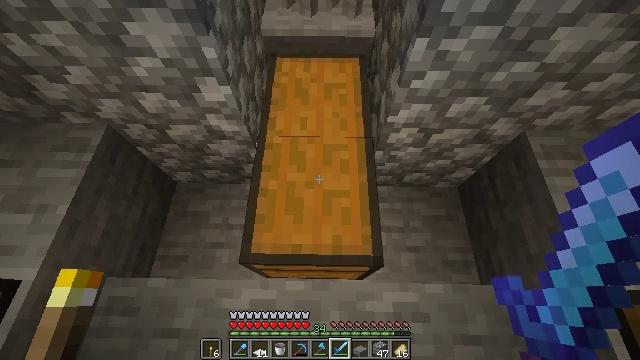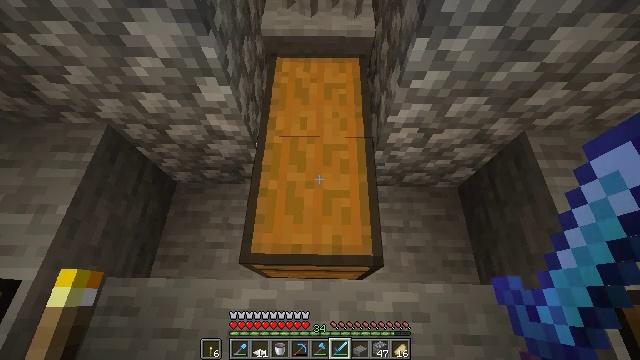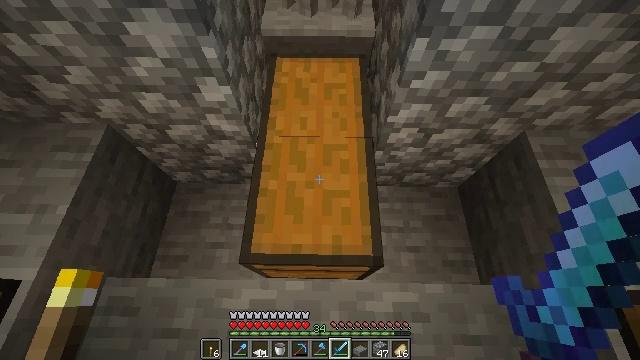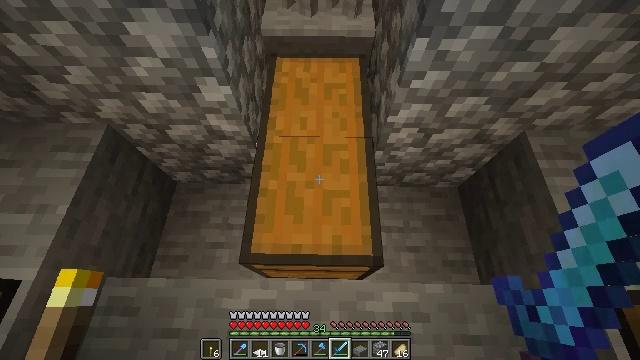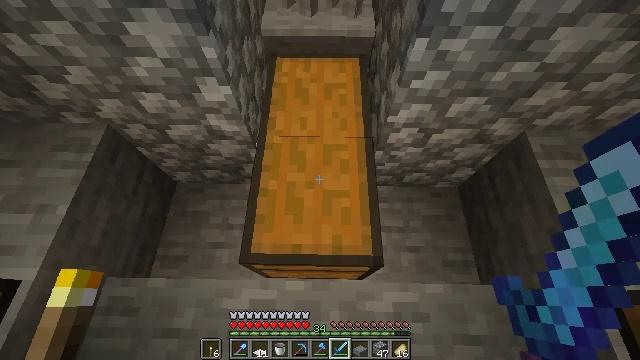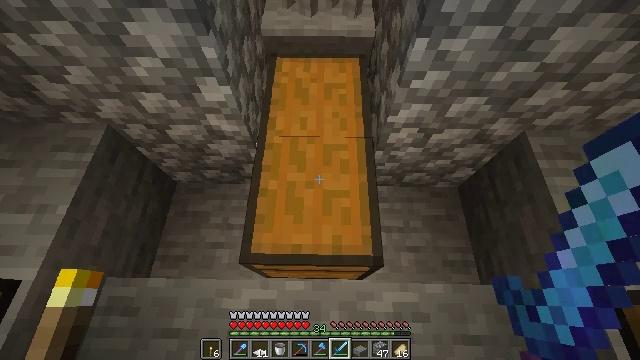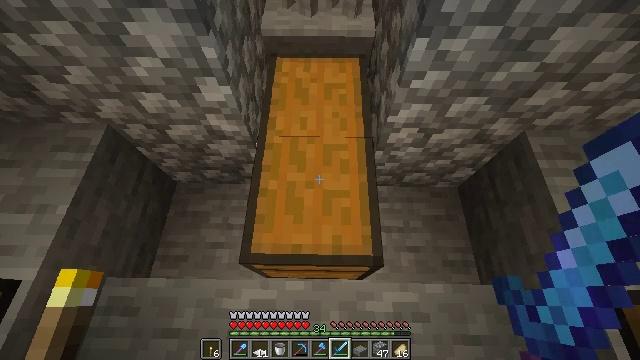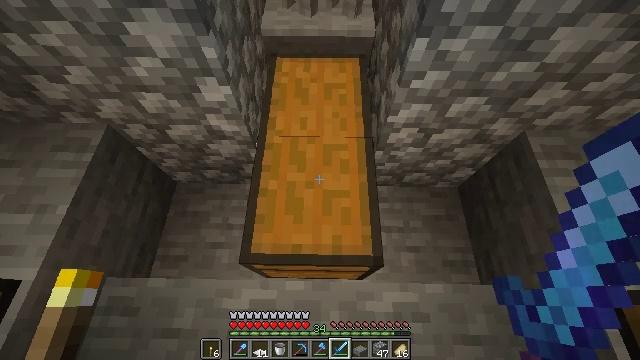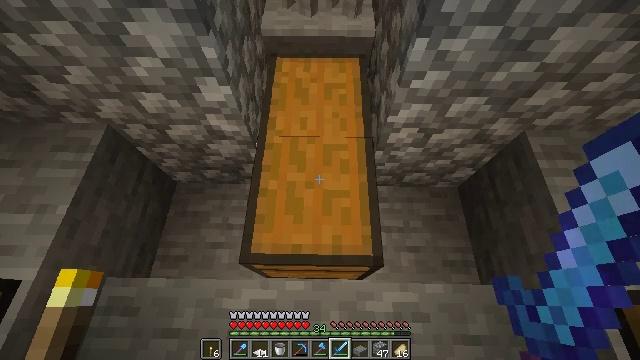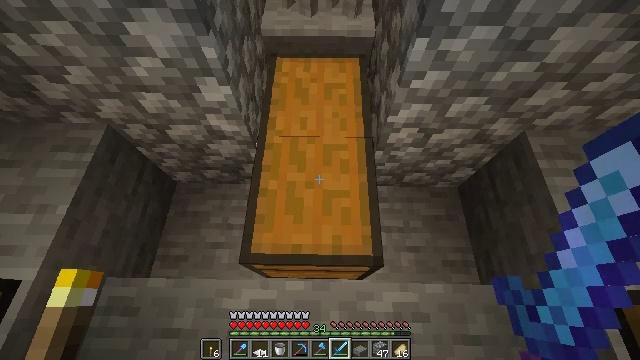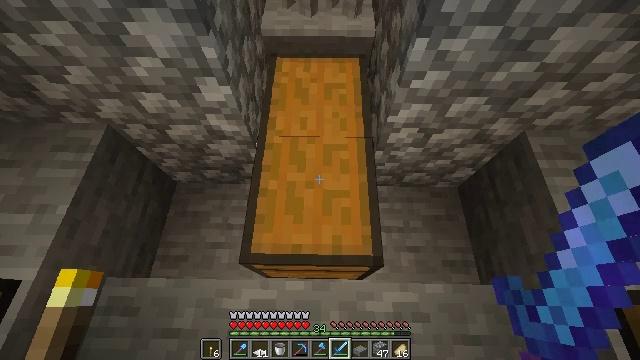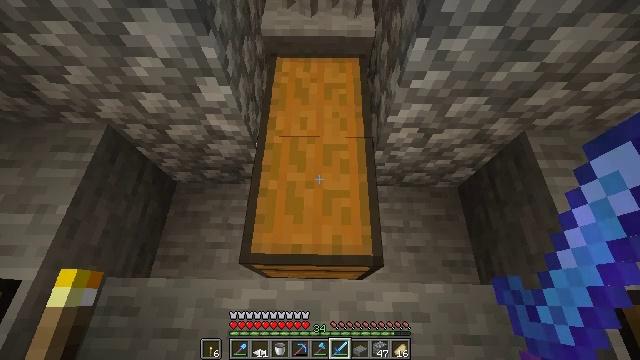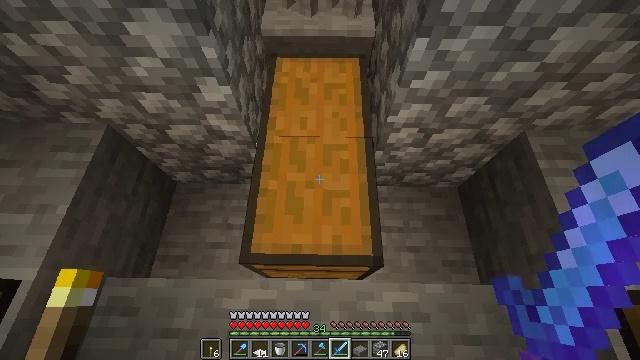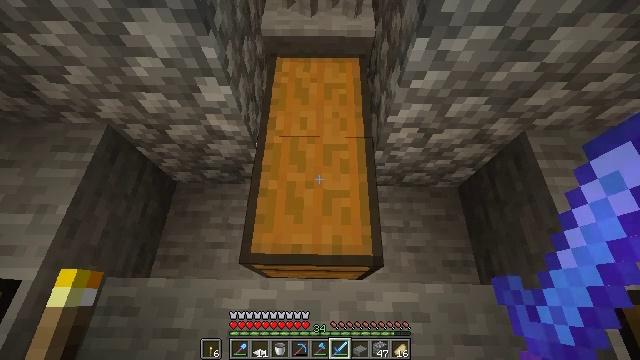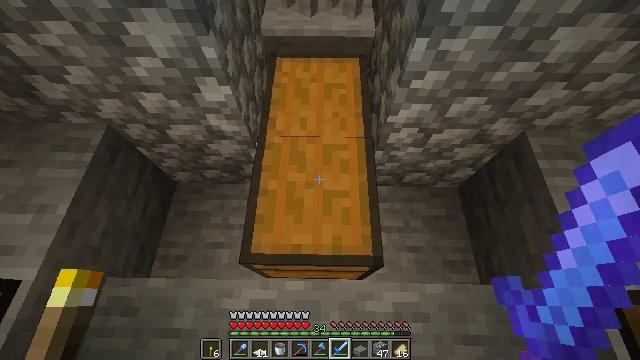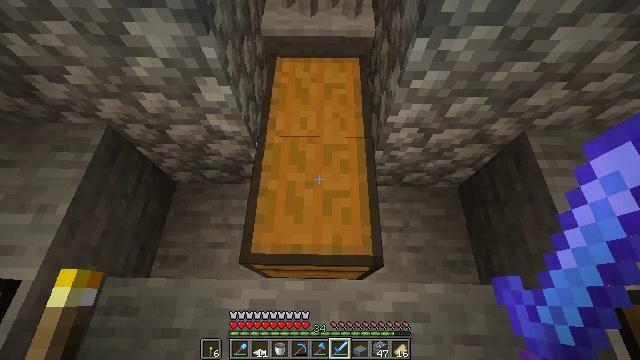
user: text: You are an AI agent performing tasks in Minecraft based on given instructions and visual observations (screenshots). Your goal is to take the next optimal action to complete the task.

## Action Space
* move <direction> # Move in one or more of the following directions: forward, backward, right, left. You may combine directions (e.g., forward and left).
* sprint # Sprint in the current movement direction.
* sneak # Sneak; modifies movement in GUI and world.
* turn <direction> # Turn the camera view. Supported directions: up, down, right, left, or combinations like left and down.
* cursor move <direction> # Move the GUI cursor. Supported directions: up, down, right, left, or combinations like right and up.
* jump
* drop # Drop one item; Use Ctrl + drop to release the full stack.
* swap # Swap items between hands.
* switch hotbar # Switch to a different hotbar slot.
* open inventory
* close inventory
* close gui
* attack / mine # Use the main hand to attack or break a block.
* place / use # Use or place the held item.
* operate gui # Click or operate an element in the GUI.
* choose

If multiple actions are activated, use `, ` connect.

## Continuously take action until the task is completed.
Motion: motion action
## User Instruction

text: Remove a diamond sword from the inventory.
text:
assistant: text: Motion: no_op
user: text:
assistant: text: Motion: no_op
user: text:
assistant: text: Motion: no_op
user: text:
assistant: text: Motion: no_op
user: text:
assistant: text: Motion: no_op
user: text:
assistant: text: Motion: no_op
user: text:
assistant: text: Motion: no_op
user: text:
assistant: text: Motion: no_op
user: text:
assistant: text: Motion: no_op
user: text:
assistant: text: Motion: no_op
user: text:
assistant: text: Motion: no_op
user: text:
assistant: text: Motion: no_op
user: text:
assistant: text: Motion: no_op
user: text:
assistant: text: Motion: no_op
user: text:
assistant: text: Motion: no_op
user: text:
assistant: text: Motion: no_op
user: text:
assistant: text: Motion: no_op
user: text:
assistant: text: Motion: no_op
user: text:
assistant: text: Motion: no_op
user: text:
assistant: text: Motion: no_op
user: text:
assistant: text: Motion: no_op
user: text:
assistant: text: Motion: no_op
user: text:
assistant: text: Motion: no_op
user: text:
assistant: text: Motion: no_op
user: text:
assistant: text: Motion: no_op
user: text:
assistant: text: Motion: no_op
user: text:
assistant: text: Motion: no_op
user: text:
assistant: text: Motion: no_op
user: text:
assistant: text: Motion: no_op
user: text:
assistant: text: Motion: no_op